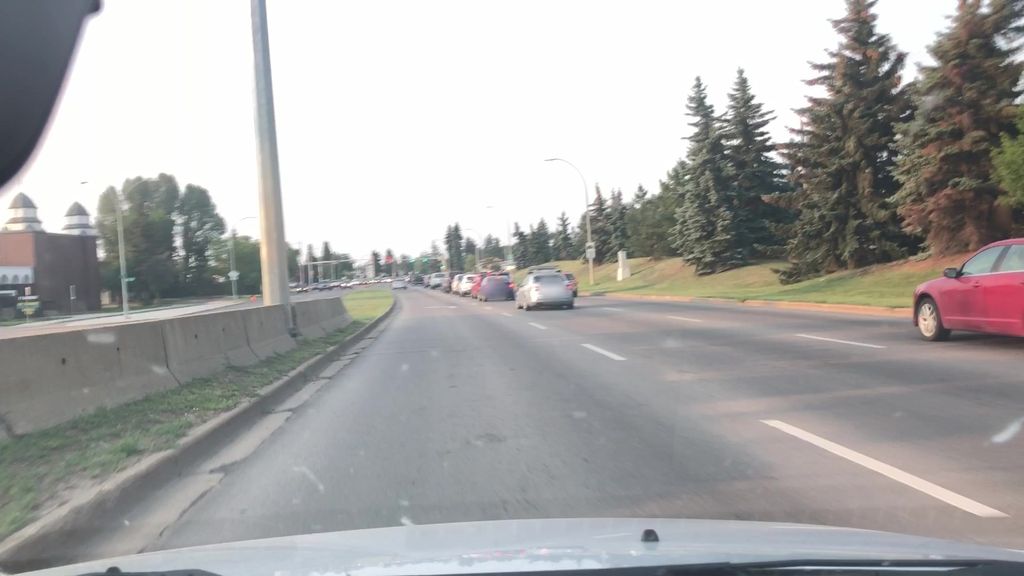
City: edmonton